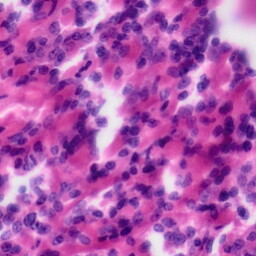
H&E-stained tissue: Tonsil